Aerial crown-view tile of a tropical tree (Barro Colorado Island, Panama), acquired 20250414:
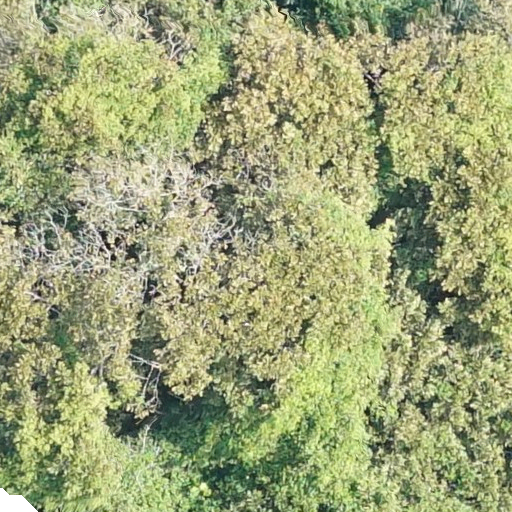
Species: Dipteryx oleifera
GBIF accepted scientific name: Dipteryx oleifera
Crown area: 588.591 m²